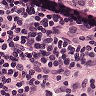
Metastatic tissue present: no